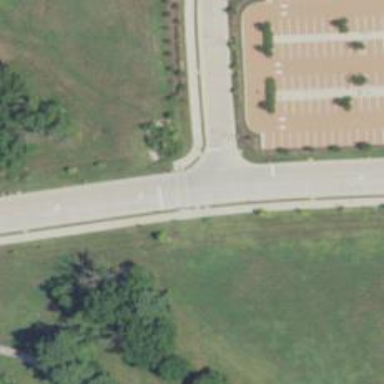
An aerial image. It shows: Marked crossing on footway.